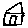
Label: house